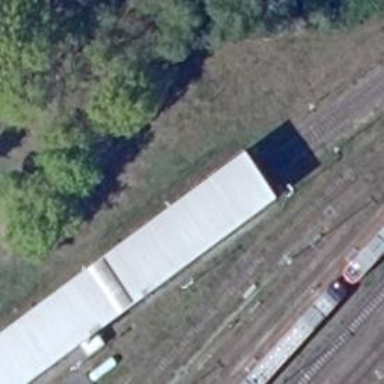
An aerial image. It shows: Industrial building near railway wash.